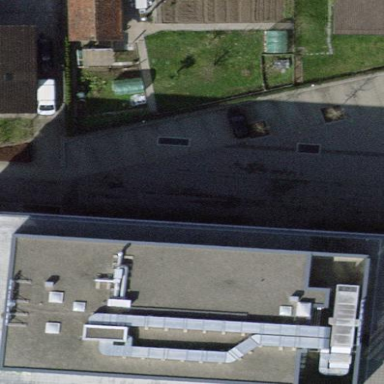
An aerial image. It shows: Office building.